Question: I am following a tutorial to consume WSDL in a C# aplication:
'''
http://my.execpc.com/~gopalan/dotnet/webservices/webservice_csharp_client.html
'''
At step 2, it says do following:
'''
C:\MyProjects\Cornucopia\WebService\Client>csc /t:library /r:System.Web.Services.dll /r:System.Xml.dll OIDServer.cs
'''
But csc.exe was not in my path so i have searched for it and the result:

There are 20 different csc.exe in my computer. Which one should I use?
I am running Windows 8 x64 EE.
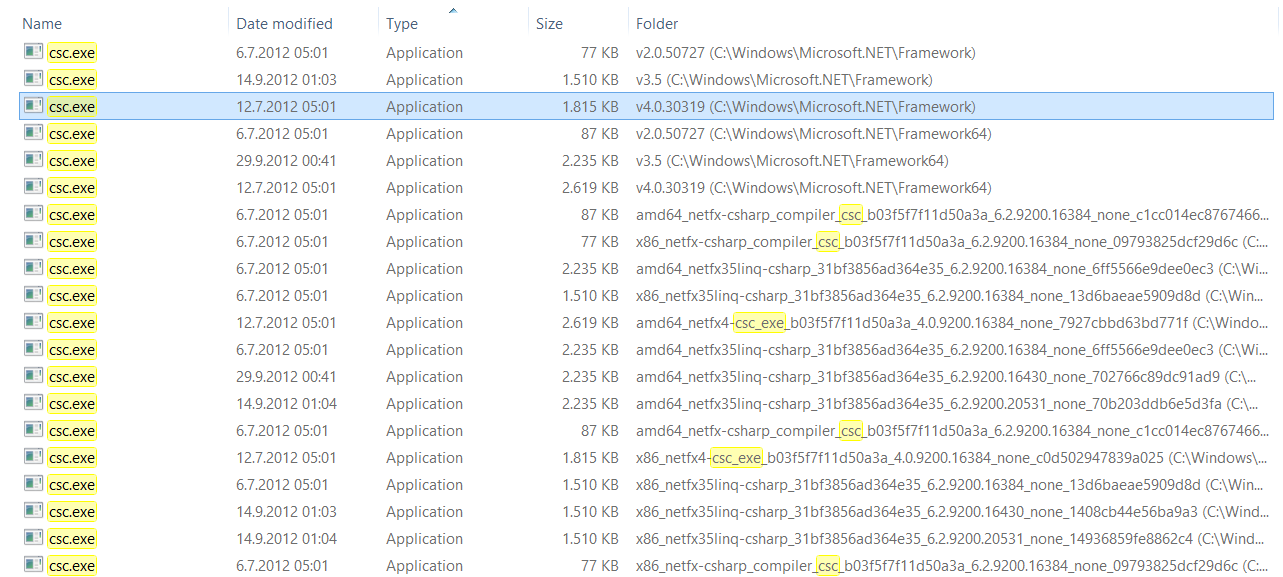
Answer: Usually you want to use the one in 'C:\WINDOWS\Microsoft.NET\Frameworkx.x.xxxxx\'.
Where the x.x.xxxxx is the Framework version you are targeting. So if I were trying to use the C# 4.0 compiler, I would use "C:\Windows\Microsoft.NET\Framework4.0.30319\csc.exe"